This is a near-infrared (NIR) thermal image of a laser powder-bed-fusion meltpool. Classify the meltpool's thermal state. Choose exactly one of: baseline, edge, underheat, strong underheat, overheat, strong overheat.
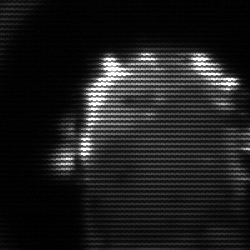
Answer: baseline